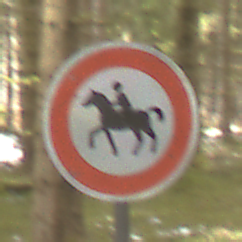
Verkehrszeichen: VerbotReiter
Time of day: MorningAfternoon
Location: Outdoor (Nature)
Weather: Overcast
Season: Winter
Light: Natural